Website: crate-barrel
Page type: payment
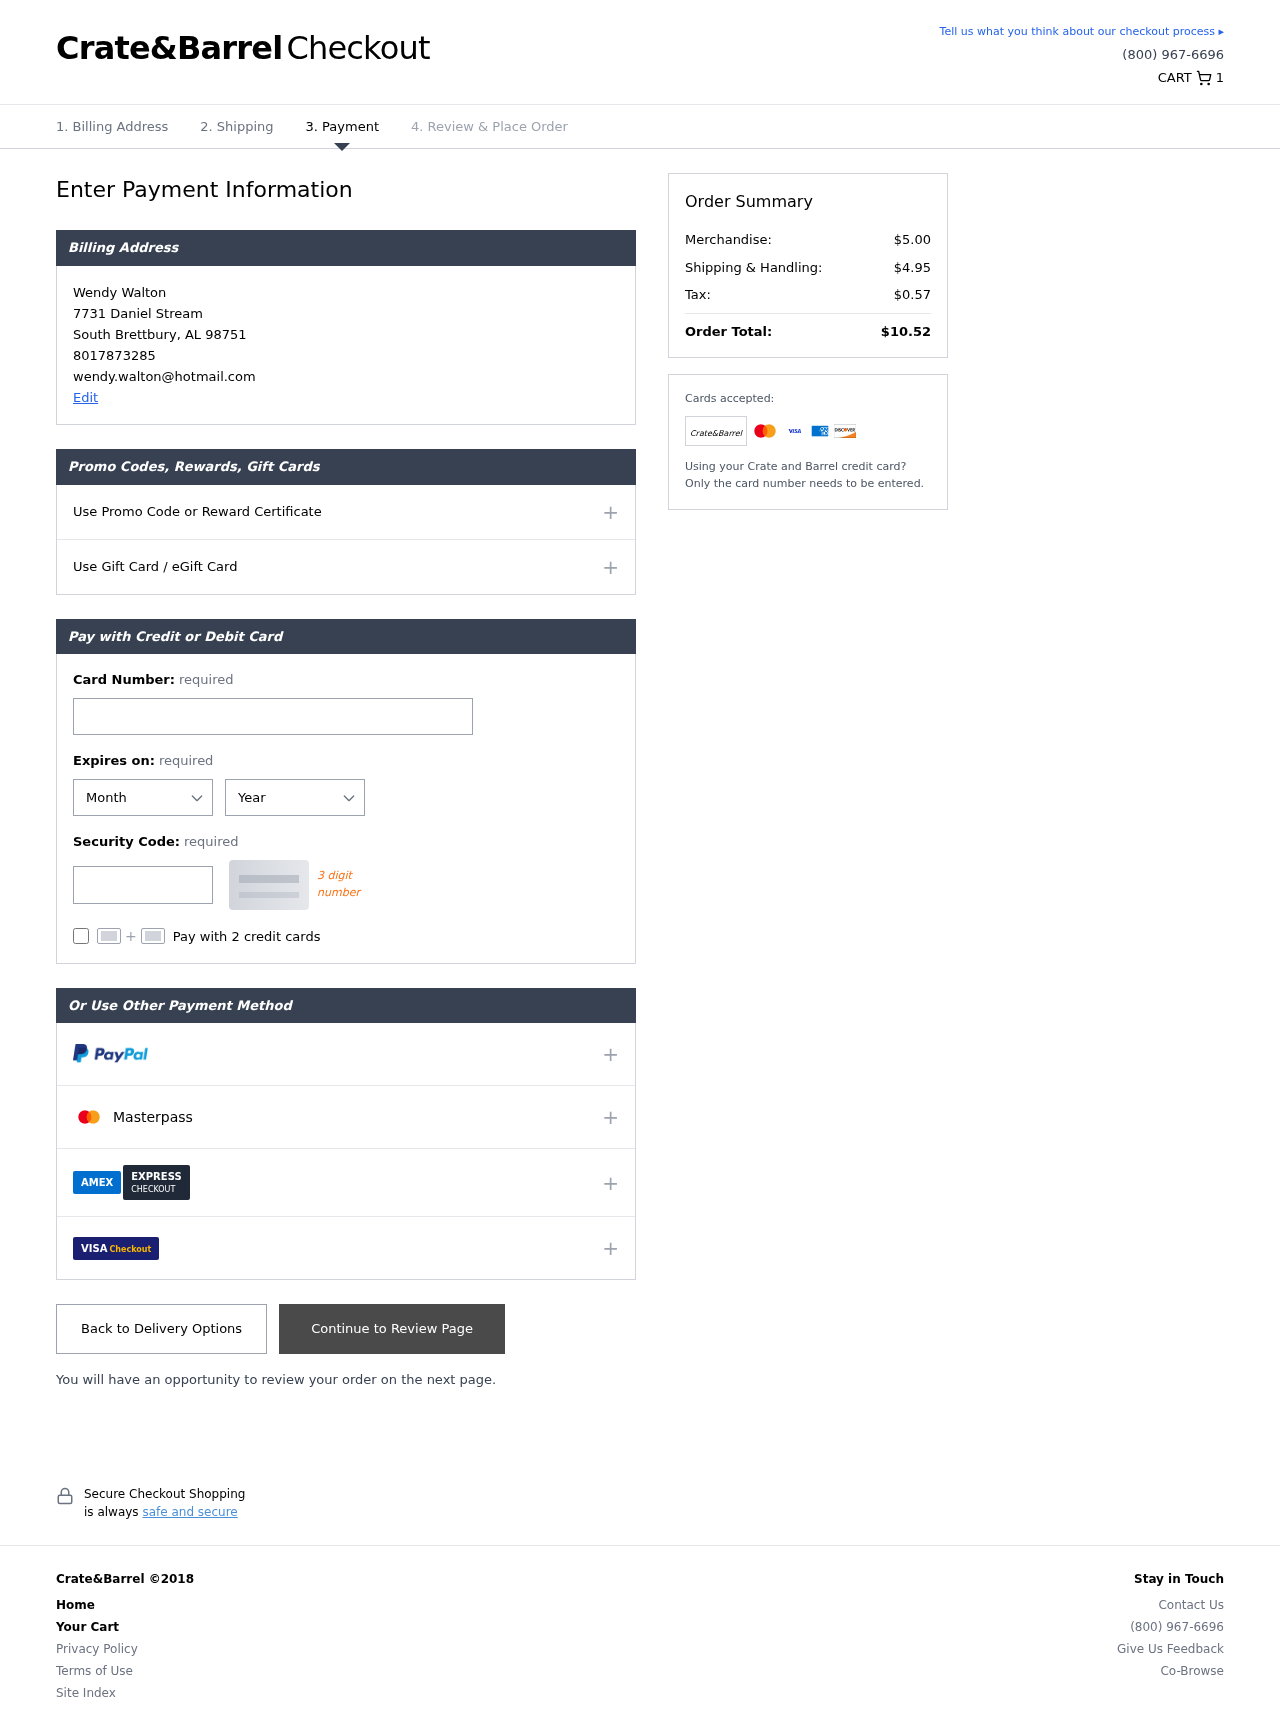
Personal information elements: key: PII_CARD_CVV
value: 6089
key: PII_CARD_EXPIRY_MONTH
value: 07
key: PII_CARD_EXPIRY_YEAR
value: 27
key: PII_CARD_NUMBER
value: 3434 8983 7638 957
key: PII_CITY
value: South Brettbury
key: PII_EMAIL
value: wendy.walton@hotmail.com
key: PII_FULLNAME
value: Wendy Walton
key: PII_PHONE
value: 8017873285
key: PII_POSTCODE
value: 98751
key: PII_STATE_ABBR
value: AL
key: PII_STREET
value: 7731 Daniel Stream
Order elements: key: ORDER_NUM_ITEMS
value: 1
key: ORDER_SUBTOTAL
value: $5.00
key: ORDER_SHIPPING_COST
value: $4.95
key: ORDER_TAX
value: $0.57
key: ORDER_TOTAL
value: $10.52